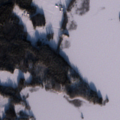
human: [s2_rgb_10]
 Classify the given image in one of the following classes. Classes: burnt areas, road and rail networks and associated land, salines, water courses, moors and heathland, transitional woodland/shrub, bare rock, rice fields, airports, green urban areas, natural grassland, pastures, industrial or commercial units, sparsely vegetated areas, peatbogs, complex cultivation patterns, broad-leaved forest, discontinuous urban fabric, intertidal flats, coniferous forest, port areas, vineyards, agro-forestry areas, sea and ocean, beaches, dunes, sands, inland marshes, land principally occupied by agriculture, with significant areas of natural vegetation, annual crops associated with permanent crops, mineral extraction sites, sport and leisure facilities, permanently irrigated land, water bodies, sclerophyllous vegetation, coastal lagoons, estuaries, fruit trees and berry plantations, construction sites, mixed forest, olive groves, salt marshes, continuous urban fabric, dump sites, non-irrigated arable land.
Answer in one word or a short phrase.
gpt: non-irrigated arable land, land principally occupied by agriculture, with significant areas of natural vegetation, coniferous forest, mixed forest, inland marshes, water bodies